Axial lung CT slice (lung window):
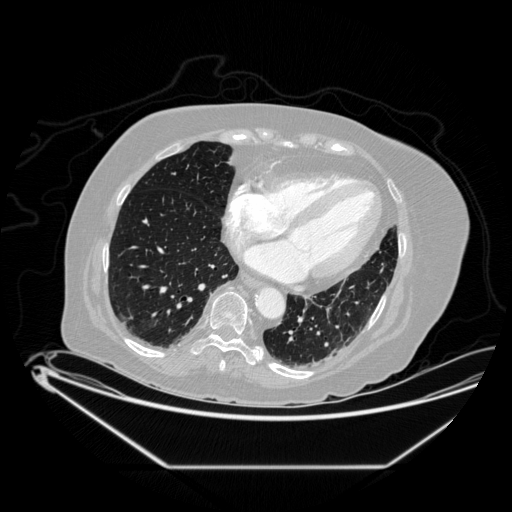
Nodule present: no